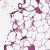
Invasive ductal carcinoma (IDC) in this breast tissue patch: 0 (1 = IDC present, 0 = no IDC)